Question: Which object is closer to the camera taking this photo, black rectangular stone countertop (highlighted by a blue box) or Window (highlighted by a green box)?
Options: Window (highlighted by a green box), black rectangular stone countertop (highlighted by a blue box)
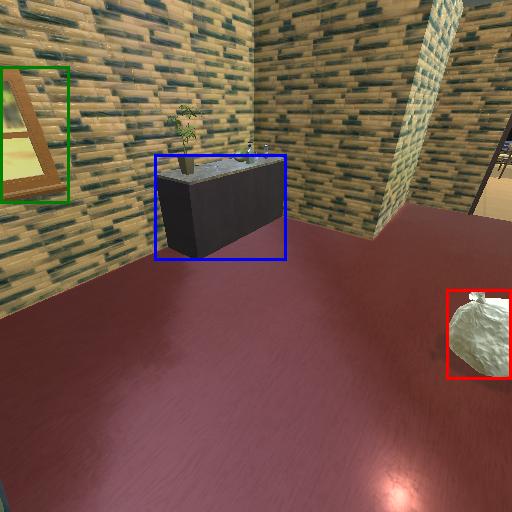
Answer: Window (highlighted by a green box)